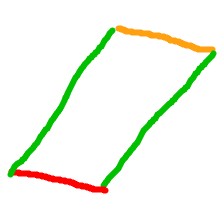
Shape: parallelogram